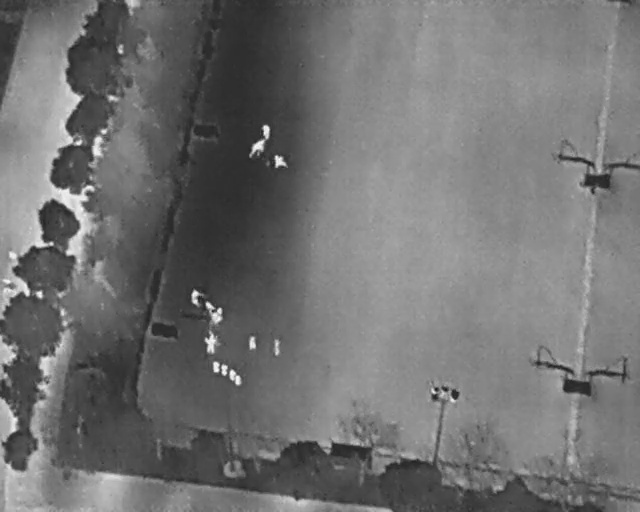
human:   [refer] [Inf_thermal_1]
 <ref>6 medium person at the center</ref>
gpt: <box>[[42, 29, 45, 33, 2], [29, 56, 32, 59, 2], [31, 58, 33, 61, 30], [31, 60, 35, 63, 25], [38, 66, 40, 67, 2], [41, 66, 45, 68, 2]]</box>